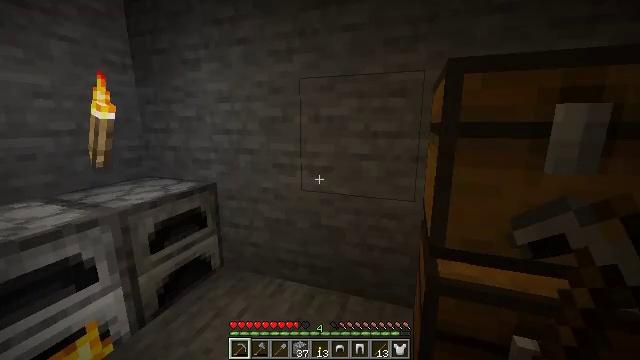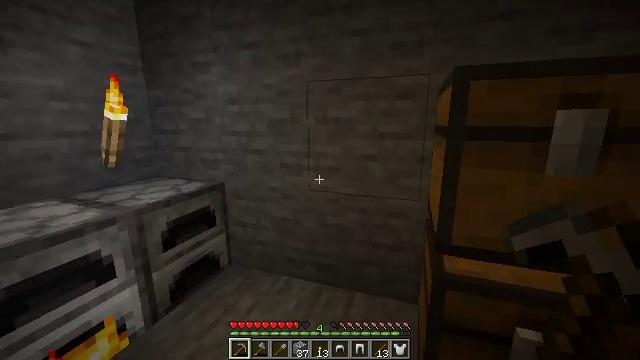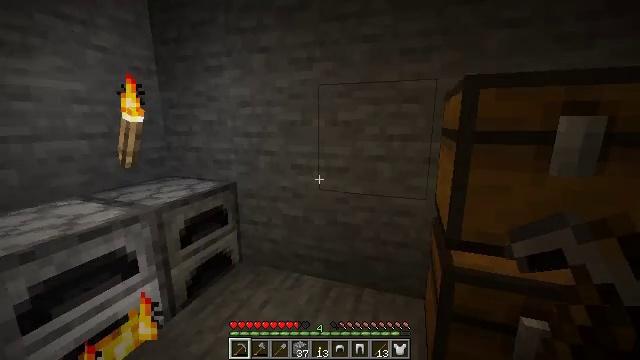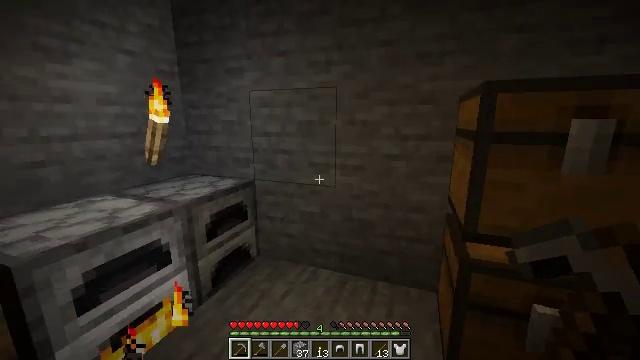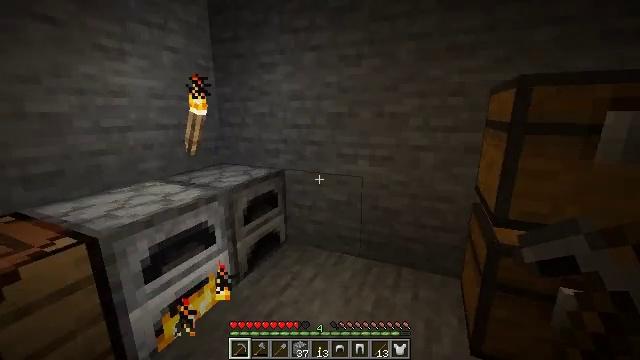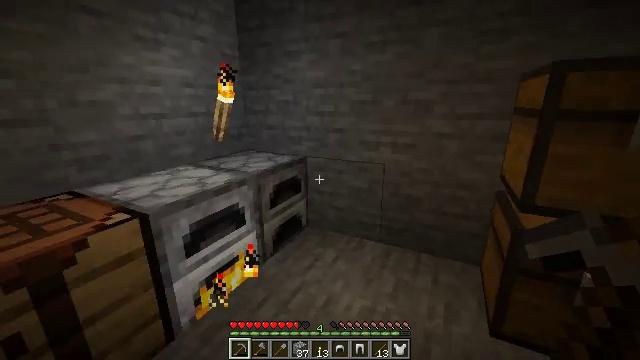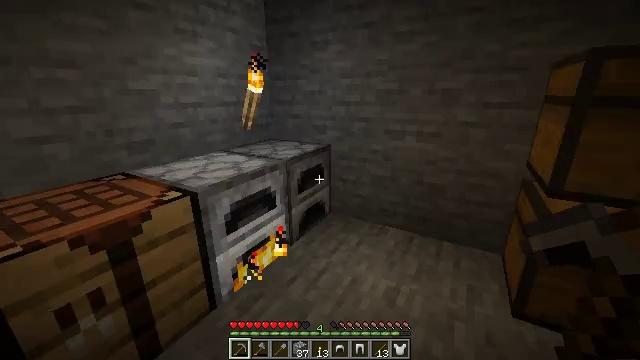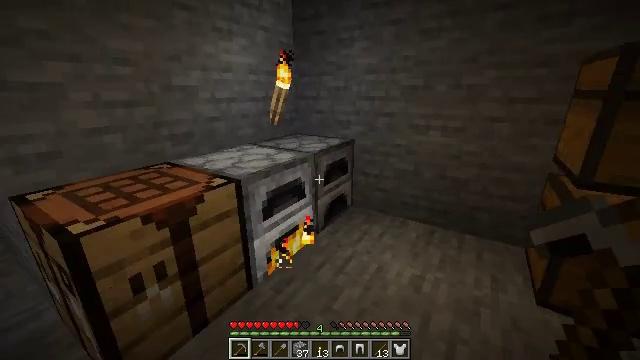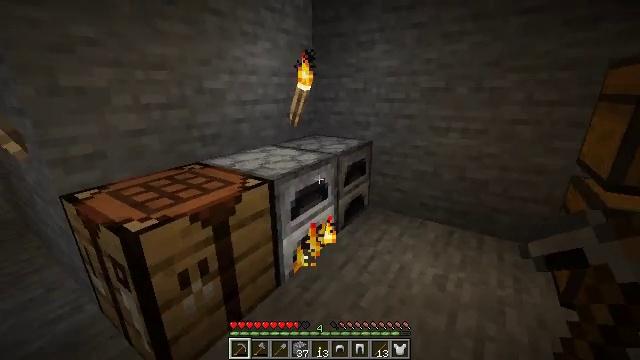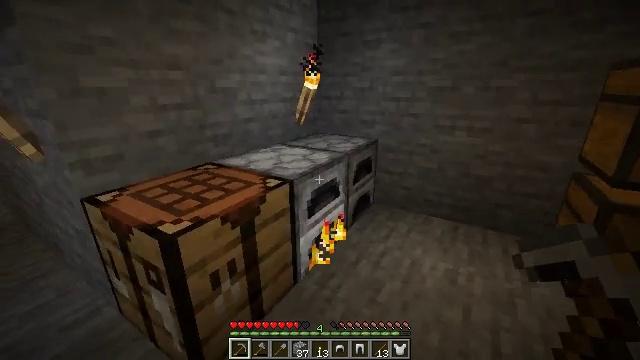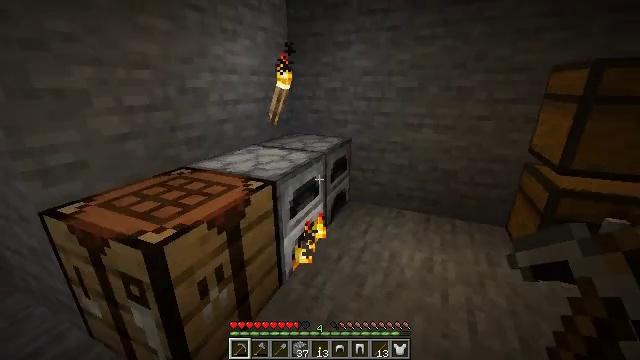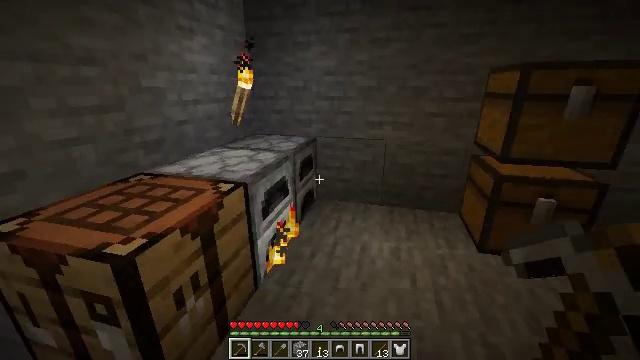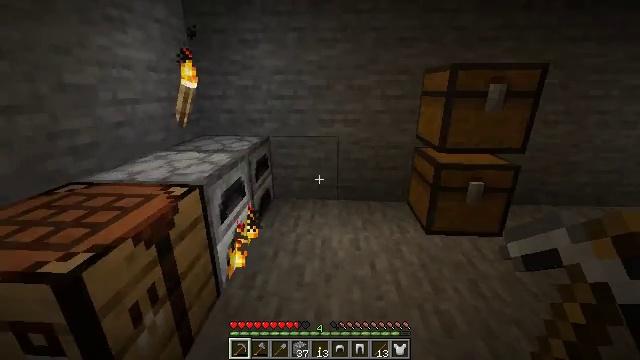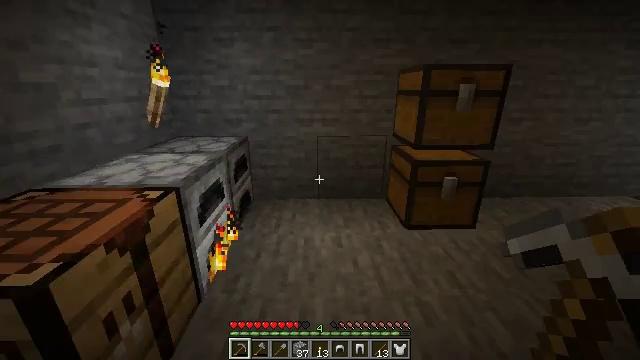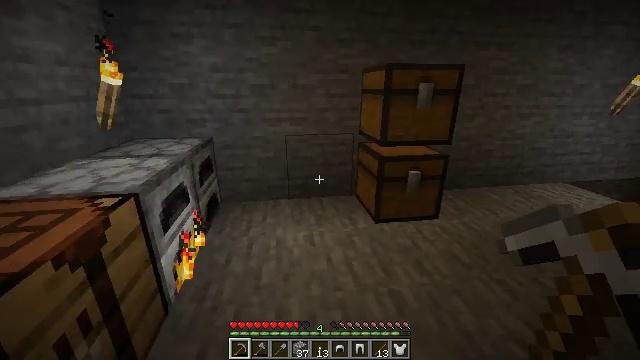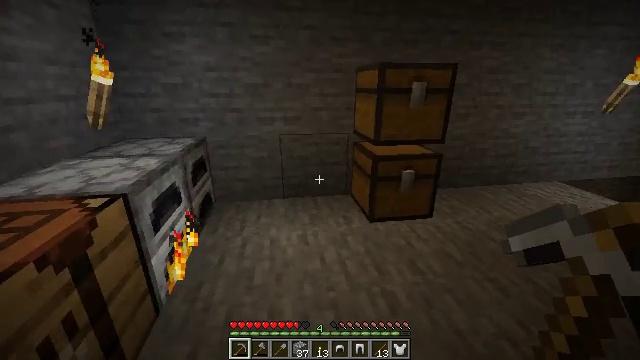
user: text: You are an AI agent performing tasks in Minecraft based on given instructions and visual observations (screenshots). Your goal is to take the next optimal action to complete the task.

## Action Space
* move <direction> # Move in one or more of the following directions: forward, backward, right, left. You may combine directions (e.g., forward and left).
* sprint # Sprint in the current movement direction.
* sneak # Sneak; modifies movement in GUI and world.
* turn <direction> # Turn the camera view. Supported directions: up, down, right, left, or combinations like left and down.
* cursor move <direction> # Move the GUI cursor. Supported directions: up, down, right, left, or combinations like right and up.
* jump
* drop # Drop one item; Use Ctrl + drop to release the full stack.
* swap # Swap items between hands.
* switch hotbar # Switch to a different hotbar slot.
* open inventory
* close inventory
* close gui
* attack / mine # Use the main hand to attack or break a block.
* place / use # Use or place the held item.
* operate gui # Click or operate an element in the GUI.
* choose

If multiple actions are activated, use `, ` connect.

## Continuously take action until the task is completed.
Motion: motion action
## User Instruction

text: Create an iron ingot using iron ore and a furnace.
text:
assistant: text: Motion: move back and move left
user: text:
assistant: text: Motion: move back and move left
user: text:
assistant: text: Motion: move back and move left
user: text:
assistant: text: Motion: move back and move left, turn left and down
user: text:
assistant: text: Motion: move back and move left, turn left and down
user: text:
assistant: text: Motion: move back and move left, turn left and down
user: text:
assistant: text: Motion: move left, turn left
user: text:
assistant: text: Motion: move left, turn left
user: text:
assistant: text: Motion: move left, turn right
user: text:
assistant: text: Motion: turn right
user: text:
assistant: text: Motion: turn right
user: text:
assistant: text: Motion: turn right
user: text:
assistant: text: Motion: turn right
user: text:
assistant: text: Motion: turn right
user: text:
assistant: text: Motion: move right
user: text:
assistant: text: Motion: move right
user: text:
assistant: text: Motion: move right
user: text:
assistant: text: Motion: move right
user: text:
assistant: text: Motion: no_op
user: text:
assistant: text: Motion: no_op
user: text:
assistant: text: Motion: no_op
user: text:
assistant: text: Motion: no_op
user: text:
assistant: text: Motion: no_op
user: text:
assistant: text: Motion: no_op
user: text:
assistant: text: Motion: no_op
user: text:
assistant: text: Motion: no_op
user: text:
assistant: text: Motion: no_op
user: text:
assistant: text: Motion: turn down
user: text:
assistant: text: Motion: turn down
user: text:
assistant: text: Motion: turn right and down